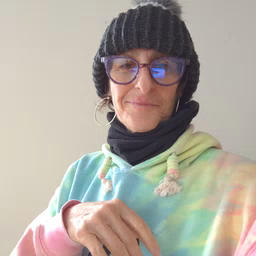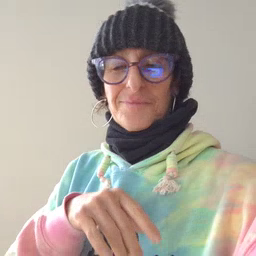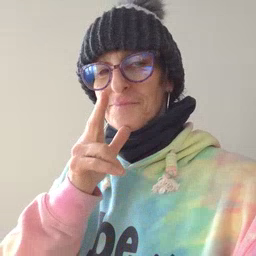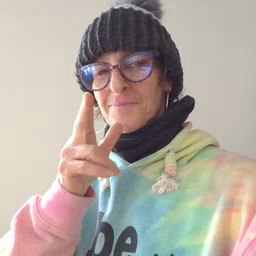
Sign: hen